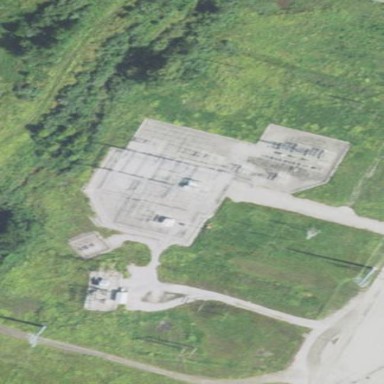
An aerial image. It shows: Power substation.